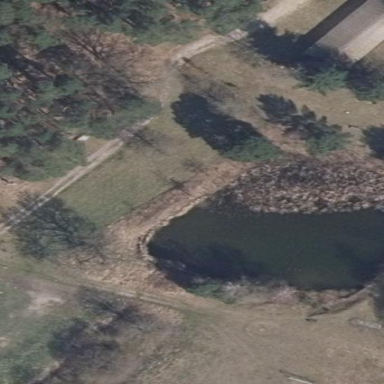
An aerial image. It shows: Peaceful pond surrounded by nature.